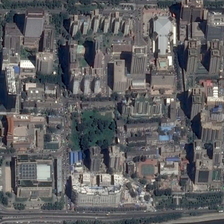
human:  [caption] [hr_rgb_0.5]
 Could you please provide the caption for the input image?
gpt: tall buildings are surrounded by dark green trees .

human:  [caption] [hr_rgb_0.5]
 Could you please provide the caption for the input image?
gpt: many buildings and some green trees are in a commercial area .

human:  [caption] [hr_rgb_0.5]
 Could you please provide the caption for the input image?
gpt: many buildings and some green trees are in a commercial area .

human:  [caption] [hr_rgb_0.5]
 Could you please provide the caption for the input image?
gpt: the roads between buildings are broad .

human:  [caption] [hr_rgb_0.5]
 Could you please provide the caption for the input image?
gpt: tall buildings are surrounded by dark green trees .